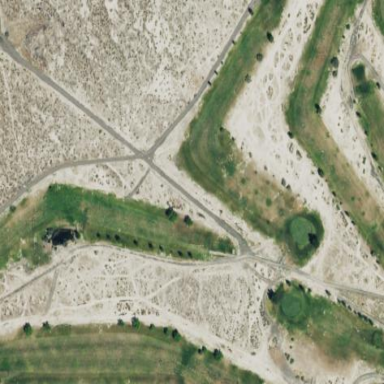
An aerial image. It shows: Leisure land designated as 9-hole golf course.